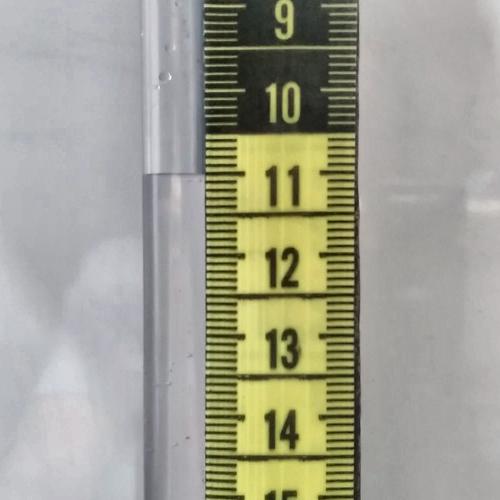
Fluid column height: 11.0 cm